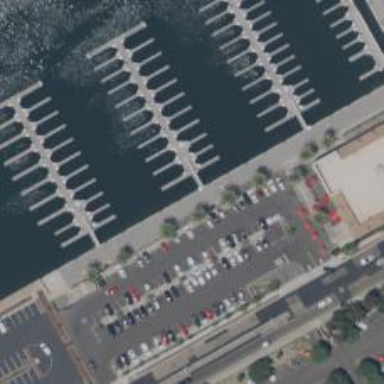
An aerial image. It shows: Man-made pier.